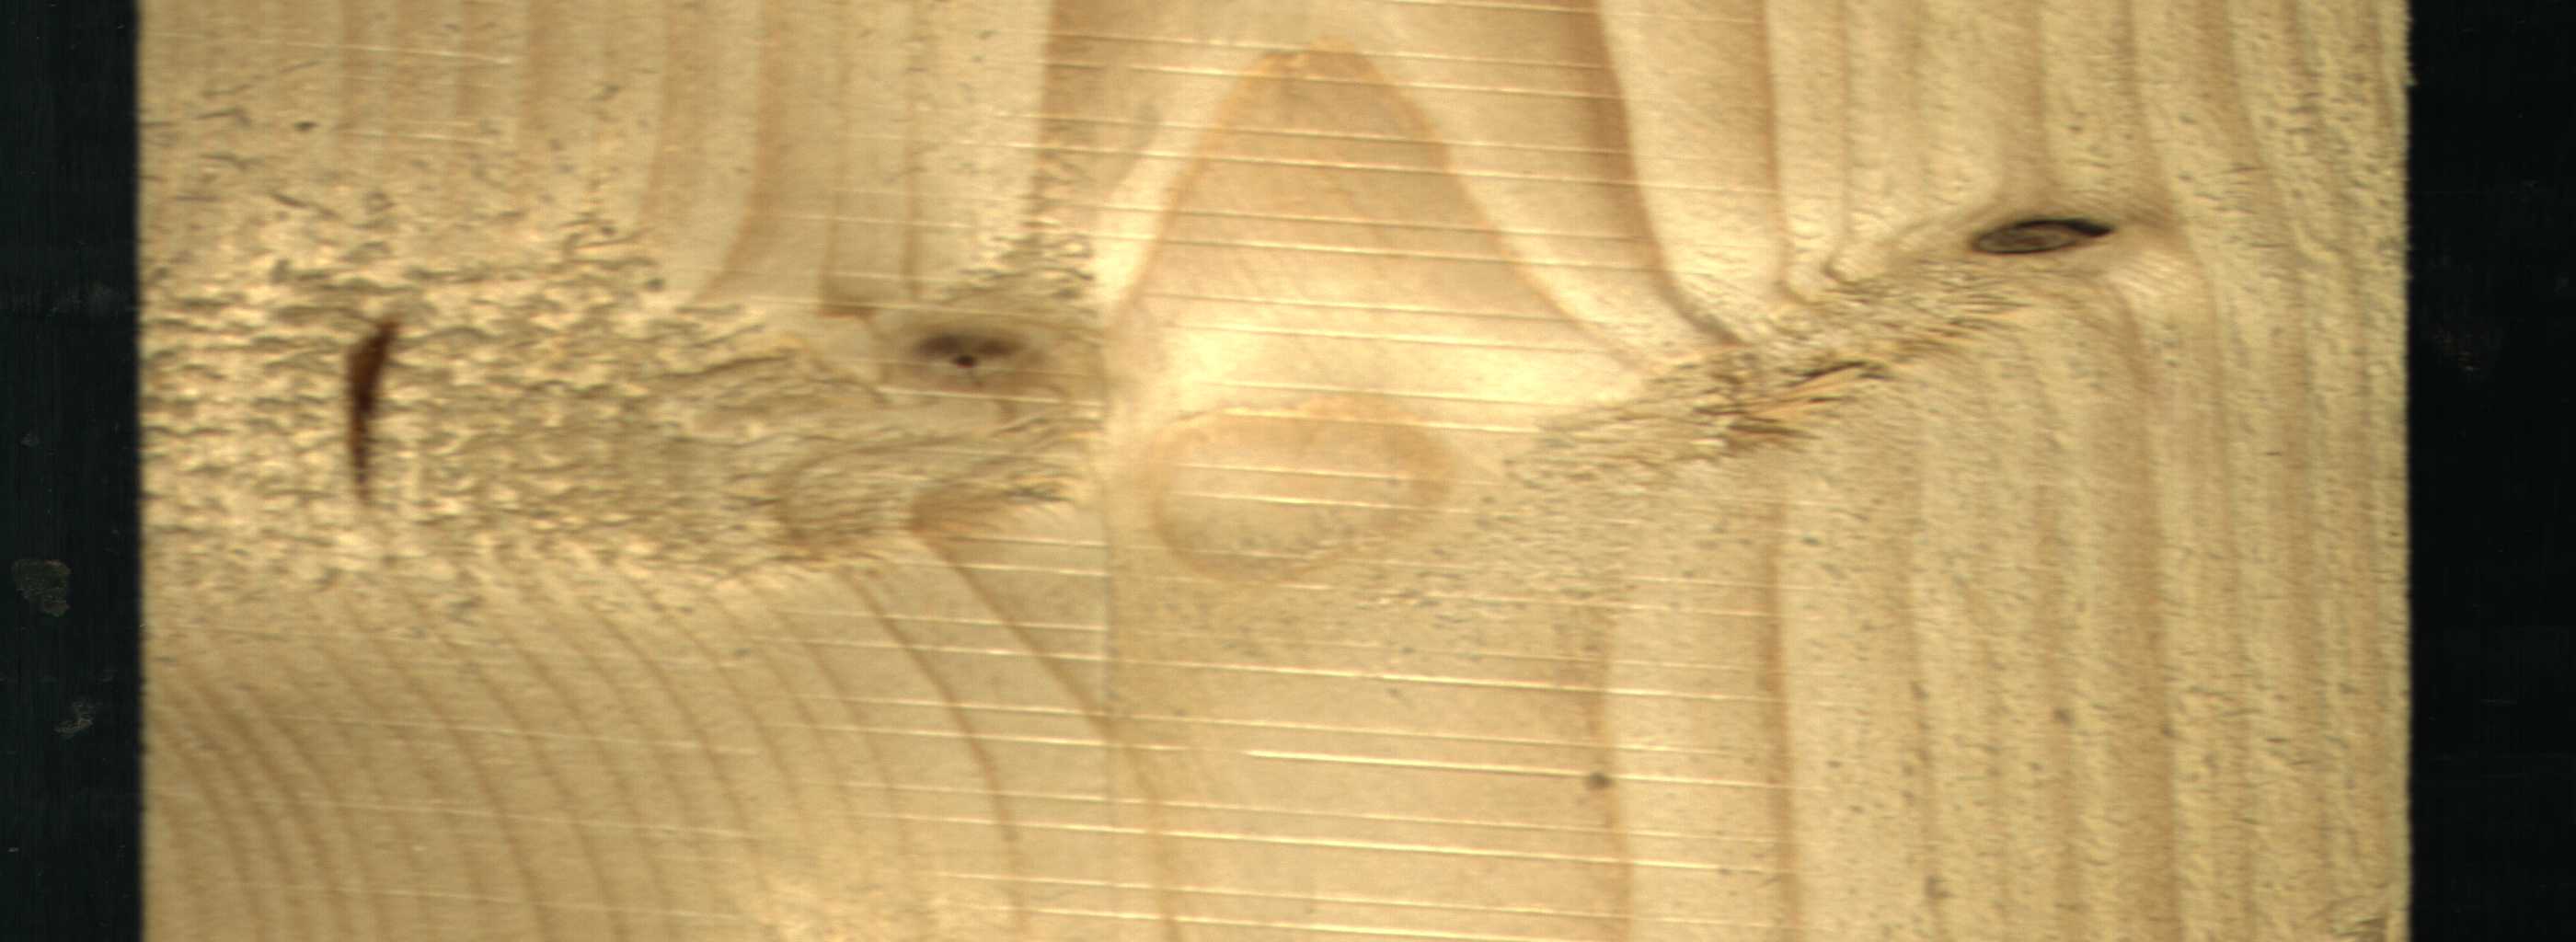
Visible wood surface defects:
resin
Dead_Knot
Live_Knot